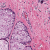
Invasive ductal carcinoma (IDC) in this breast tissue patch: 0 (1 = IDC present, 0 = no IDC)